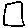
Label: square